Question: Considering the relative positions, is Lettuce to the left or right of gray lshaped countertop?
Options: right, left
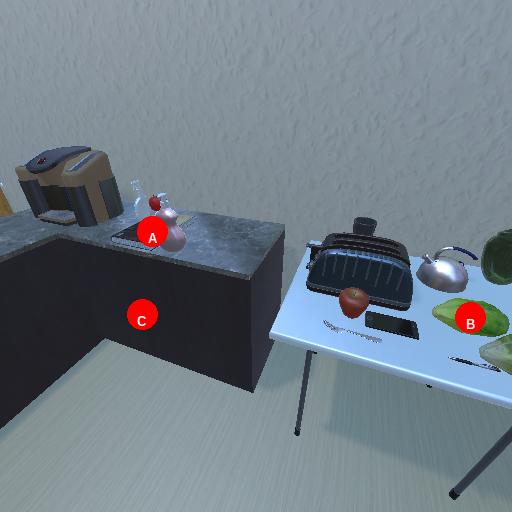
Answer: right